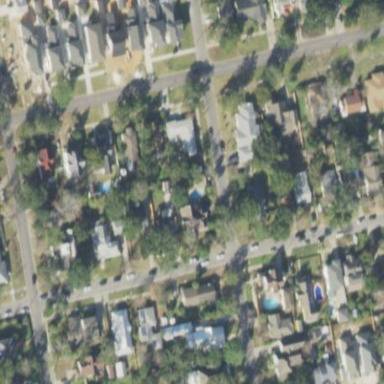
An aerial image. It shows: Residential area composed of single-family homes.